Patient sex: M
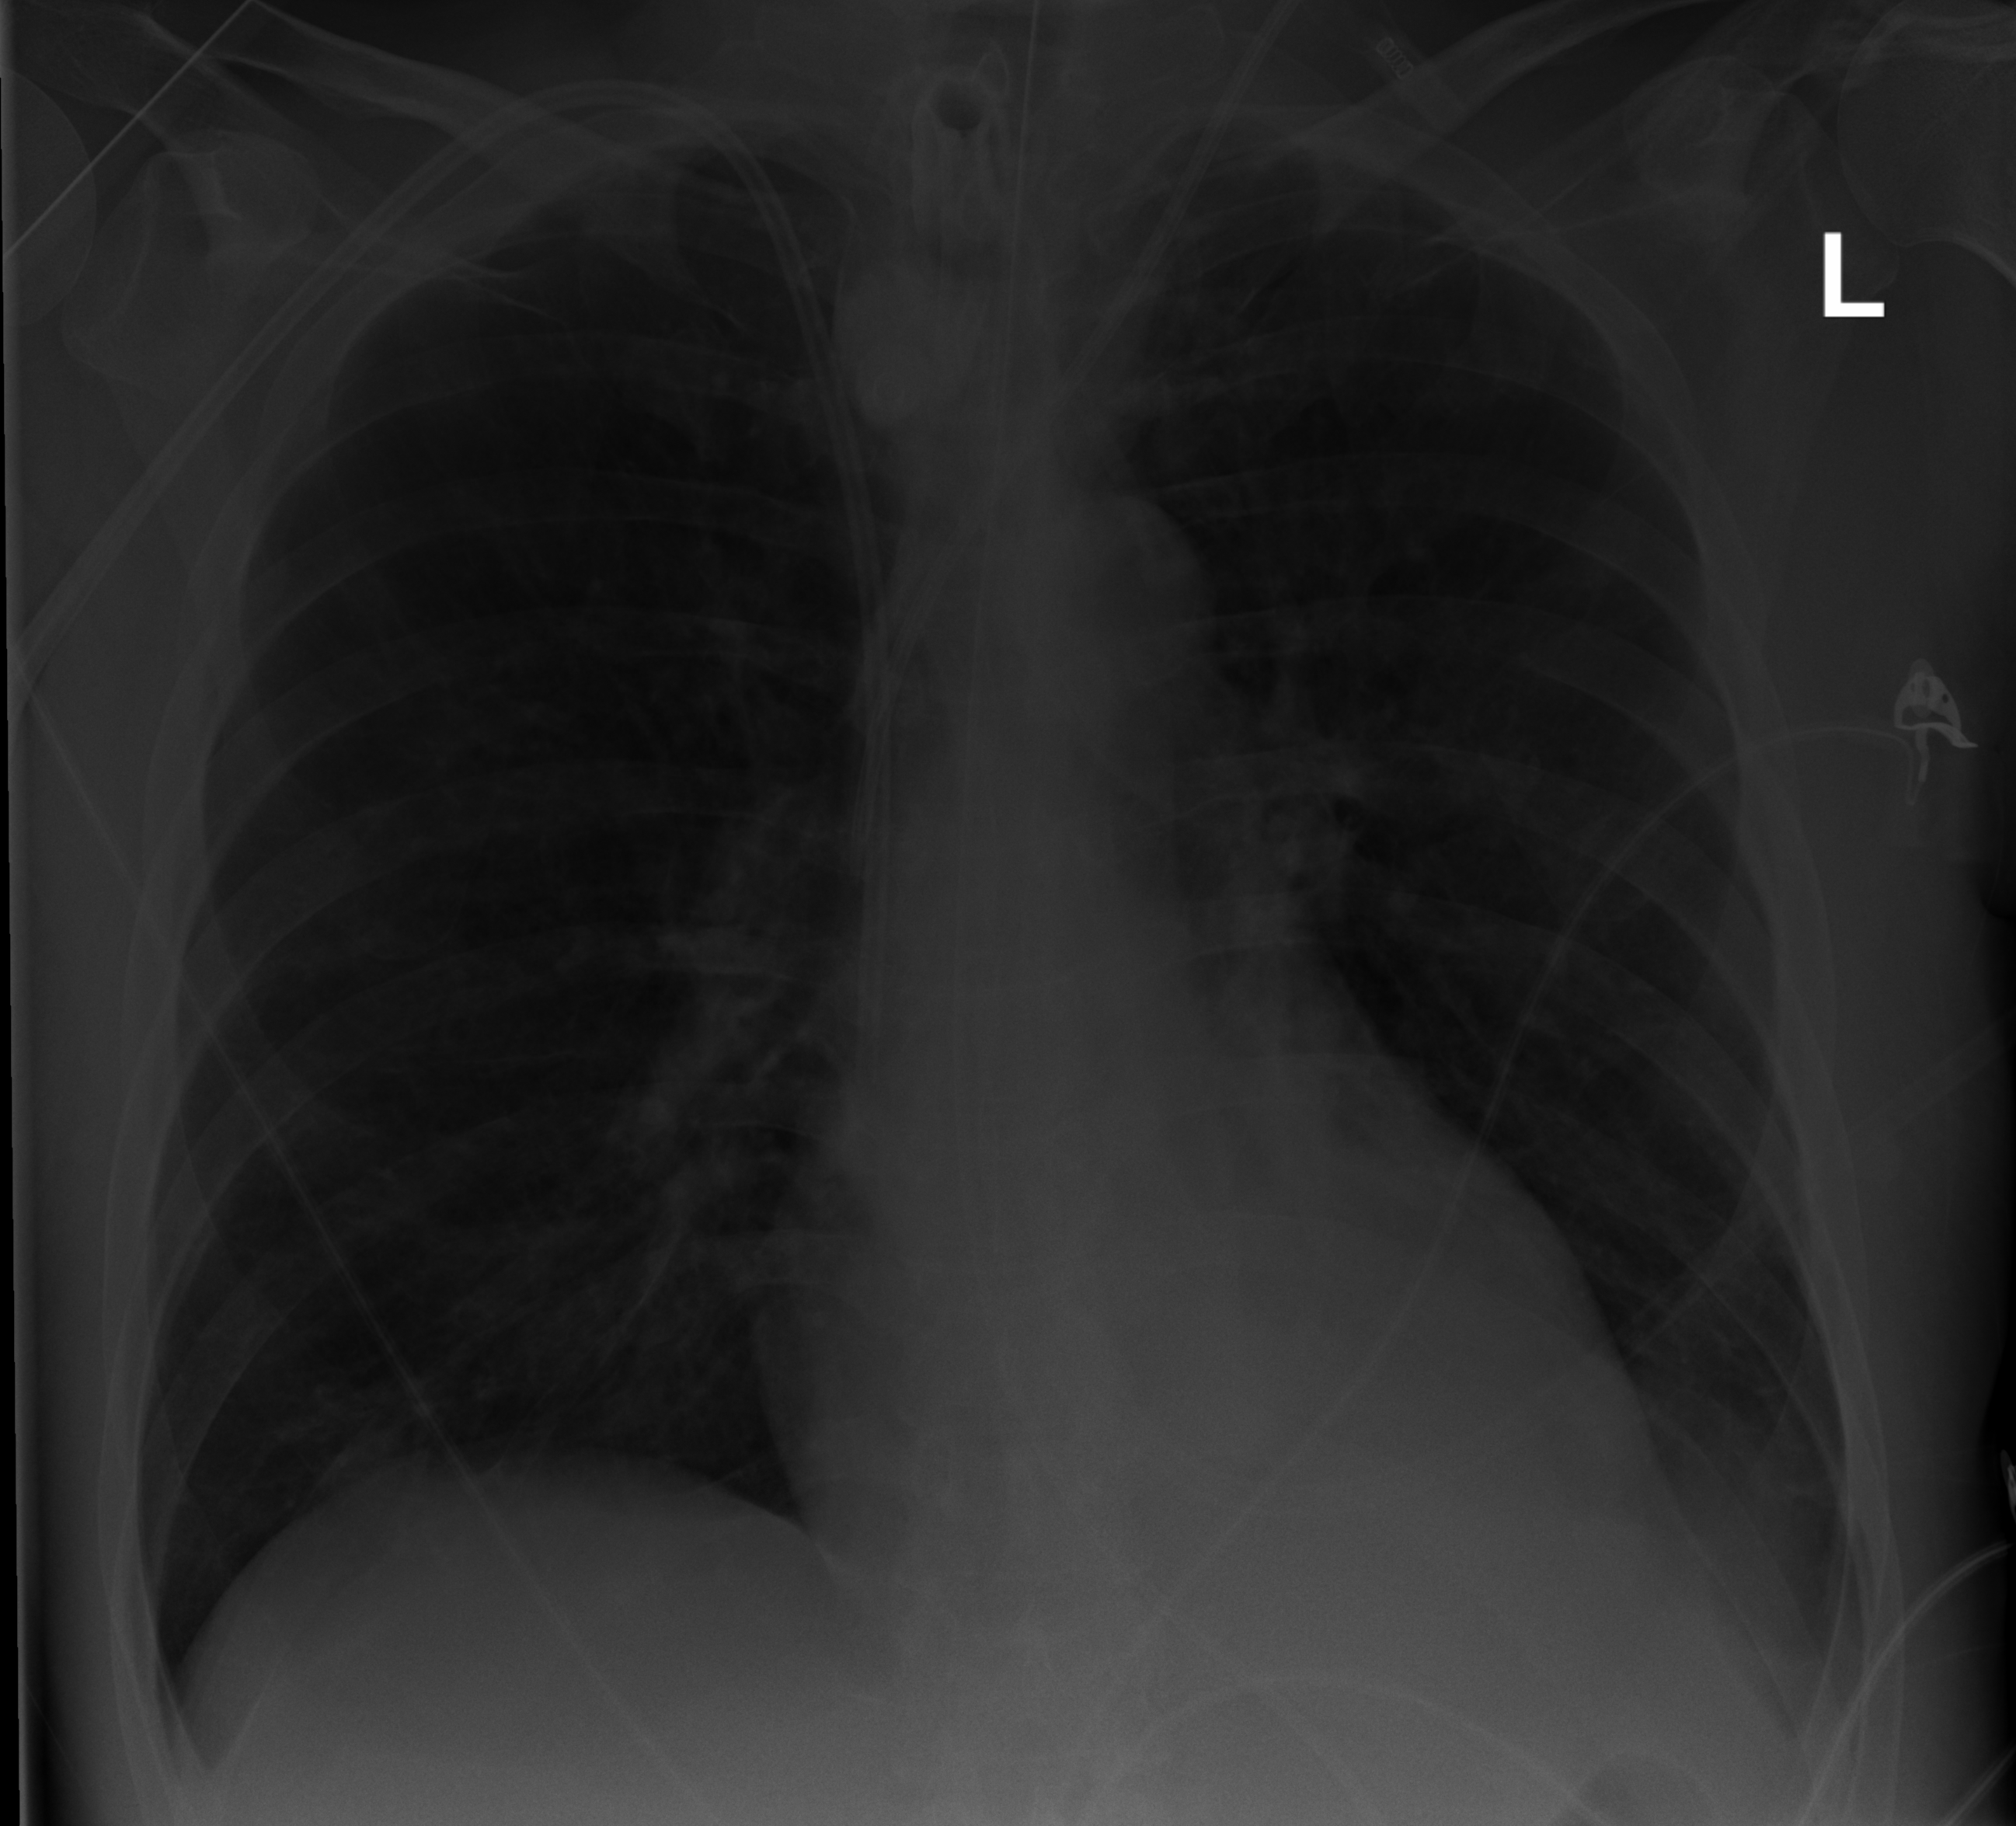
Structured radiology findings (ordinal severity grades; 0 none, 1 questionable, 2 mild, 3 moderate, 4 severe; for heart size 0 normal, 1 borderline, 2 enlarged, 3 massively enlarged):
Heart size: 0
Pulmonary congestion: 0
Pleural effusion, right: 0
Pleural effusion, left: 2
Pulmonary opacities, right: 1
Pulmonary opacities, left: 1
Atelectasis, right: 0
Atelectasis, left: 2